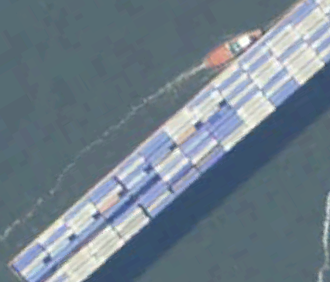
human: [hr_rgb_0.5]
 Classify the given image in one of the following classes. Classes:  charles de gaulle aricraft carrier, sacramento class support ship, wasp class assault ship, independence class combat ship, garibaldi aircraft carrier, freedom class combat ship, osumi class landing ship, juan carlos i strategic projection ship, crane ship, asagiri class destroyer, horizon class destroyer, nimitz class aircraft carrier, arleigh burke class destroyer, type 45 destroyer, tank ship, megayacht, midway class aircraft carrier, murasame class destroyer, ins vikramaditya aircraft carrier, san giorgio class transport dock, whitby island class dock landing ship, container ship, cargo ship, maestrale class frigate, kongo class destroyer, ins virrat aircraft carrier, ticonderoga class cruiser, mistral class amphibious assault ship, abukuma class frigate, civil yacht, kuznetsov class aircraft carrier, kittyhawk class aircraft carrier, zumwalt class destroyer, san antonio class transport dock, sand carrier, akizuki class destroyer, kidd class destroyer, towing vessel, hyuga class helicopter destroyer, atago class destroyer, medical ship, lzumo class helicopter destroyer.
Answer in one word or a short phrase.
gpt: Container ship